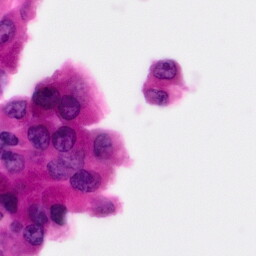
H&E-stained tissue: Pancreatic